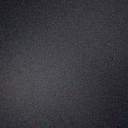
Screen state: off